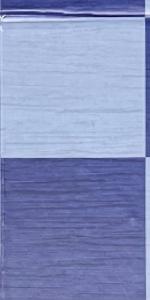
Label: Empty